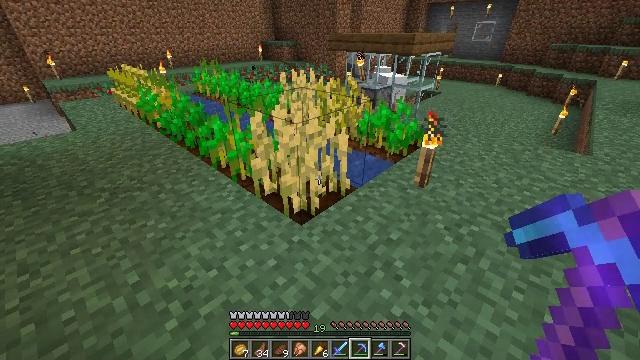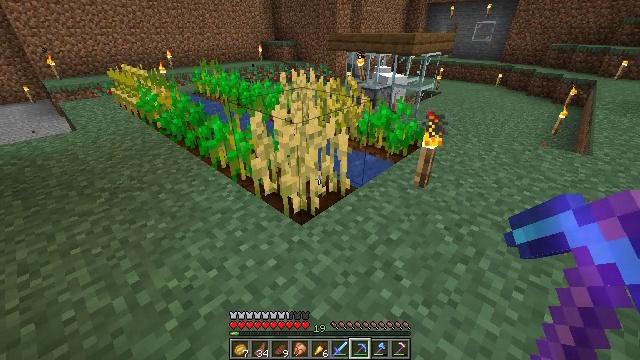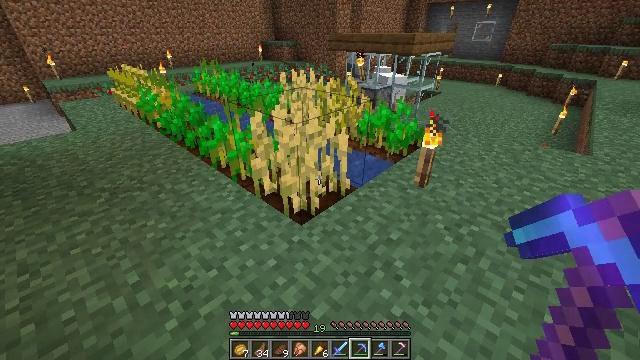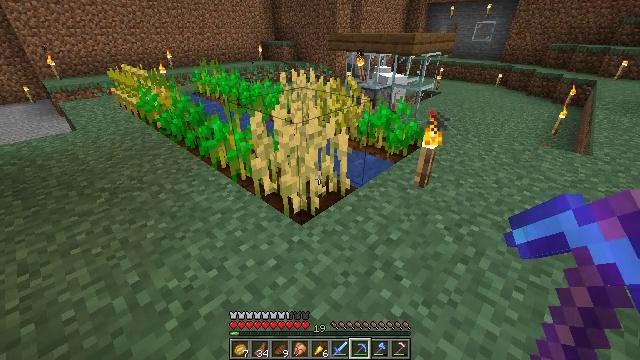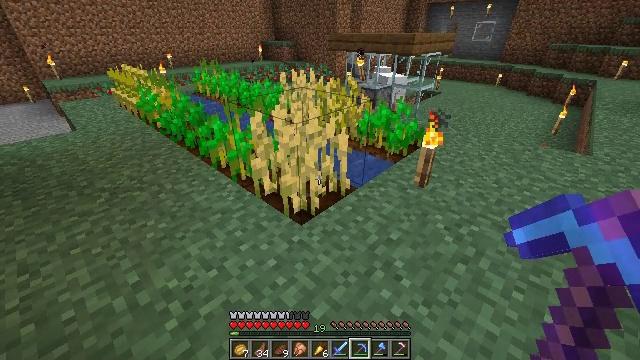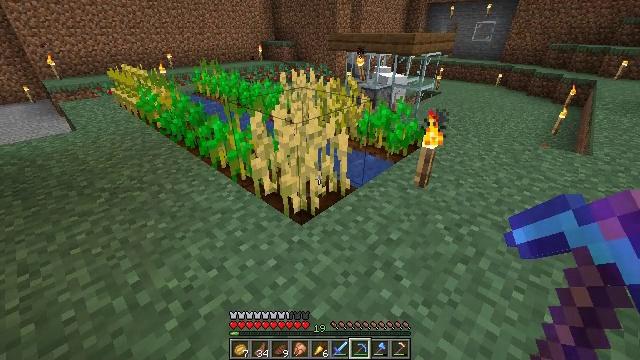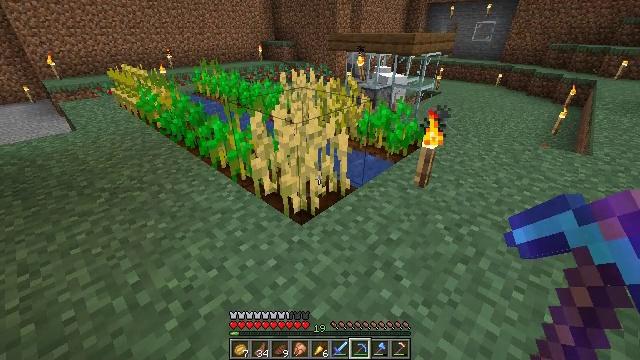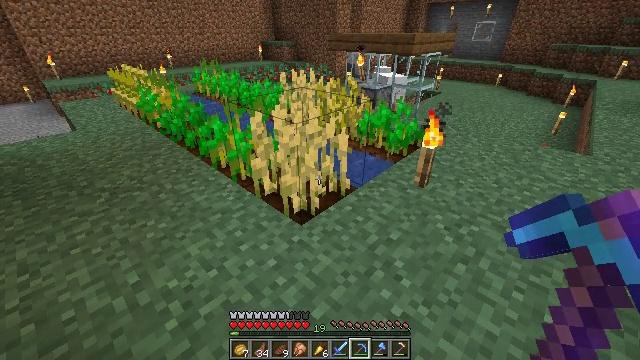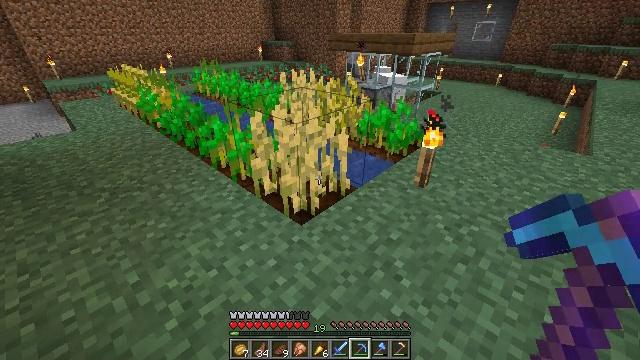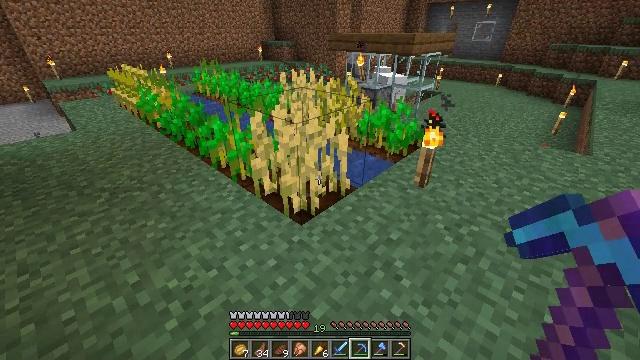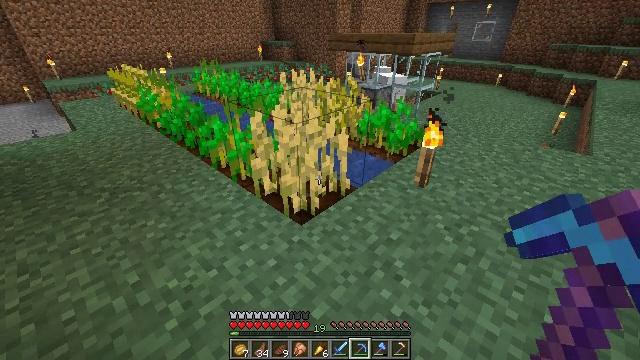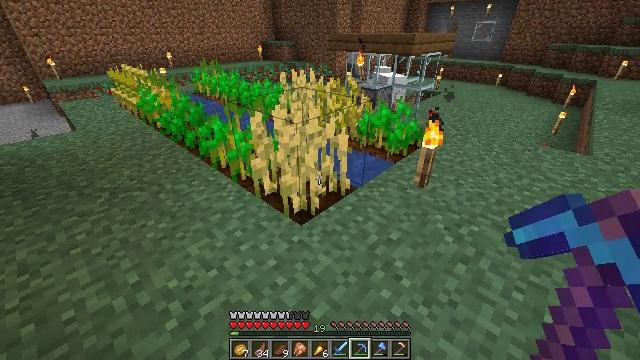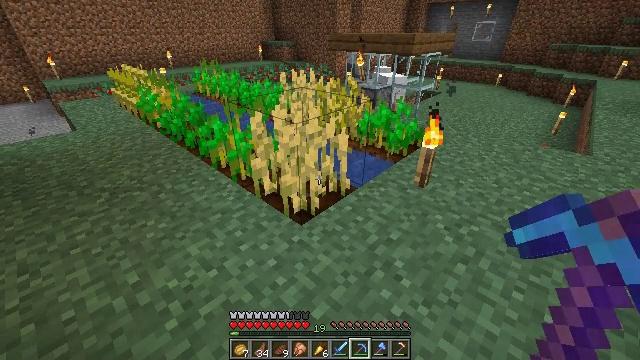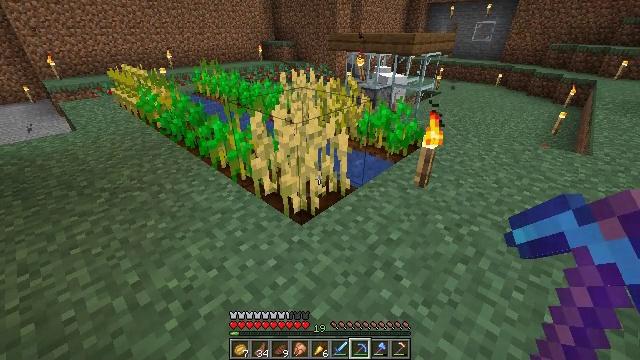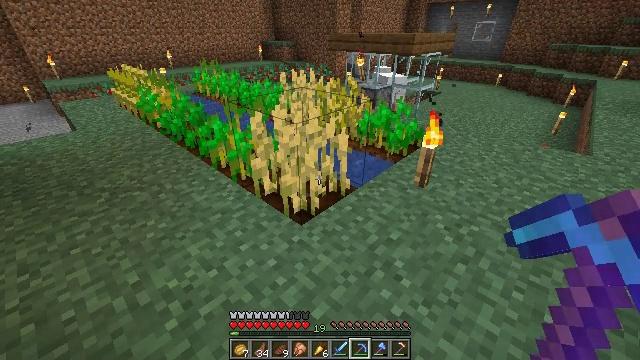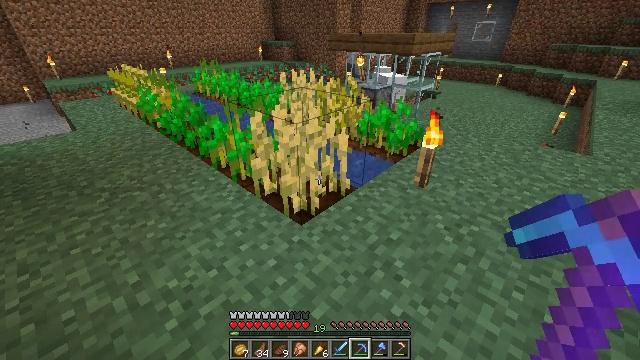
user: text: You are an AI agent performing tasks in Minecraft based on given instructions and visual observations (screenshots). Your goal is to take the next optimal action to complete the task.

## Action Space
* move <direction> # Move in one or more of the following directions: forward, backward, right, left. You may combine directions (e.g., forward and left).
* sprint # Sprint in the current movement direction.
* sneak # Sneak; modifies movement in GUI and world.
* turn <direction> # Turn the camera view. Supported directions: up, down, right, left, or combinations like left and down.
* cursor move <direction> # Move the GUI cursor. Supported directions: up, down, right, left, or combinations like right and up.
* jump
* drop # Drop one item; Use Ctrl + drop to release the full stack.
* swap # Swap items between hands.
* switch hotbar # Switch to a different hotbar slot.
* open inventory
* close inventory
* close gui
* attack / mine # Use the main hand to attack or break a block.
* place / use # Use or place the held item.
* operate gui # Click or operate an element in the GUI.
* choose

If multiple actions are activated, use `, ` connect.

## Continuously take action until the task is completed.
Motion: motion action
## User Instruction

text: Destroy the wheat to collect it.
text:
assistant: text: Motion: no_op
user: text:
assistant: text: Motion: no_op
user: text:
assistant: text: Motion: no_op
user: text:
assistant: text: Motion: no_op
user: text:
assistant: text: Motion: no_op
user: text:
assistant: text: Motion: no_op
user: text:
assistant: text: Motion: no_op
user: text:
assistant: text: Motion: no_op
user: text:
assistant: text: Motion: no_op
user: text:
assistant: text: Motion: no_op
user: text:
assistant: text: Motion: no_op
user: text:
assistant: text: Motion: no_op
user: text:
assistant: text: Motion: no_op
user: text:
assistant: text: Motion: no_op
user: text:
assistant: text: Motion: no_op
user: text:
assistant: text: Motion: no_op
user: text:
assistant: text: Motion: no_op
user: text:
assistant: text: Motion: no_op
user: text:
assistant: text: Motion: no_op
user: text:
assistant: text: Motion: no_op
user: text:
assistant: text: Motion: no_op
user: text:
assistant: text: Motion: no_op
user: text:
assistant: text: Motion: no_op
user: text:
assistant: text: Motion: no_op
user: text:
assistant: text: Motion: no_op
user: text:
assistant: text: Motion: no_op
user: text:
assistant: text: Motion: no_op
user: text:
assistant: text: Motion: no_op
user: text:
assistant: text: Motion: no_op
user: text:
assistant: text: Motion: no_op